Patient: sex M, age 56
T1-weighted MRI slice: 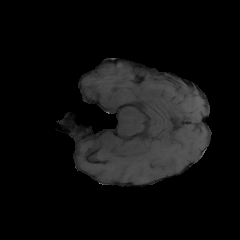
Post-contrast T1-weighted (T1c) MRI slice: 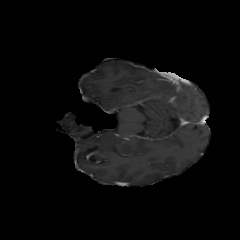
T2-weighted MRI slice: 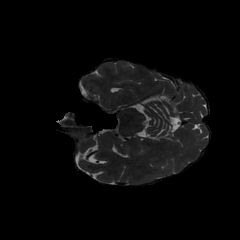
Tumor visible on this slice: no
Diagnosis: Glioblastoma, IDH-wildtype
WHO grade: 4